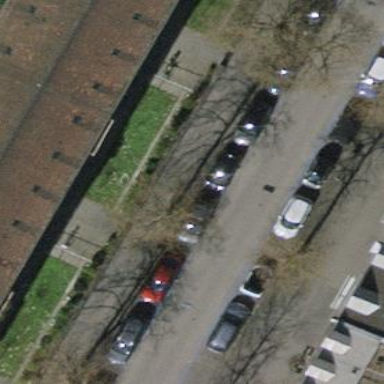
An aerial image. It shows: Parking lane area.